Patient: sex F, age 57
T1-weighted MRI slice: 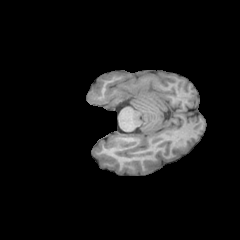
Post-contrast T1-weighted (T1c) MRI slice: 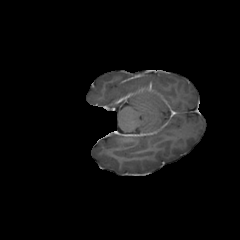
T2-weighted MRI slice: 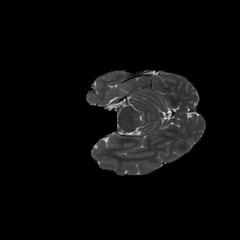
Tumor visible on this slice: no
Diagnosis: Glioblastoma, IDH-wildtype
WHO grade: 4